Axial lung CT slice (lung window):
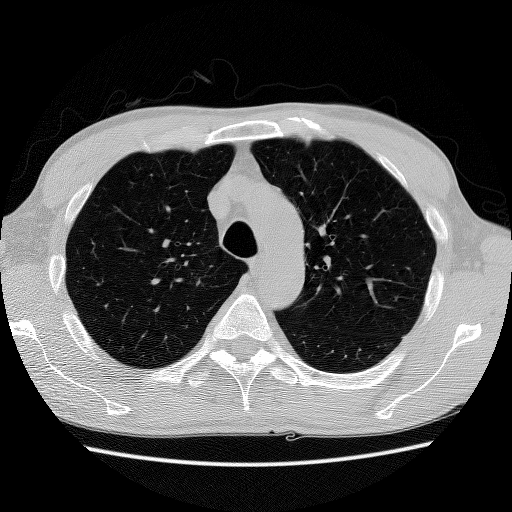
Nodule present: no